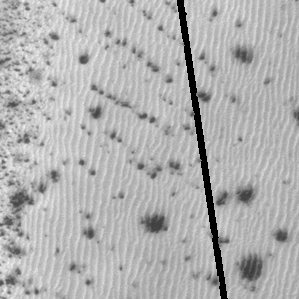
Label: frost